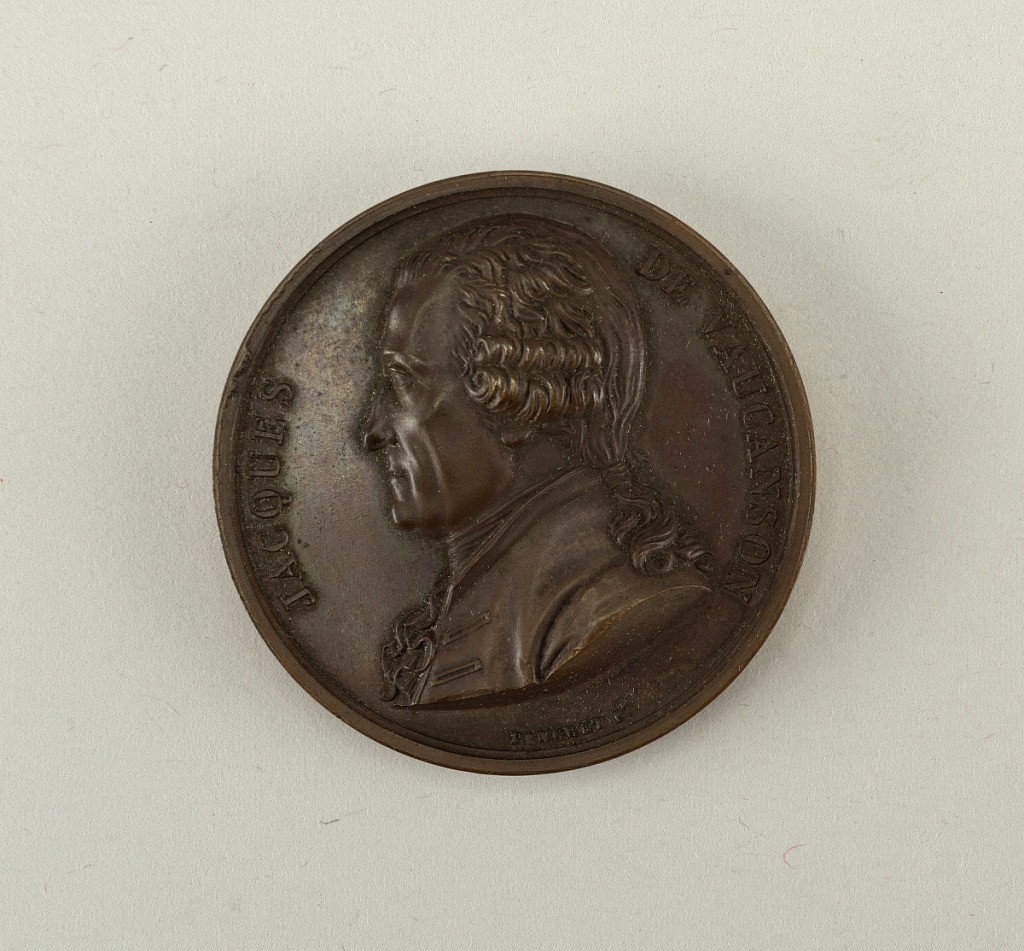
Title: Galerie métallique des grands hommes français (Great Men of France)
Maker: Jean Joseph Dubois, French, 1798 - 1841
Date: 1819
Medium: Cast bronze
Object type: Medal
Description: Bust of Pierre-Jean-Baptiste Gerbier de la Massillays (1725 - 1788 ), to the left.